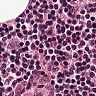
Metastatic tissue present: no